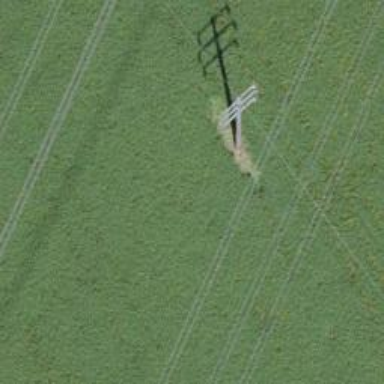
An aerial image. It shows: Power tower.